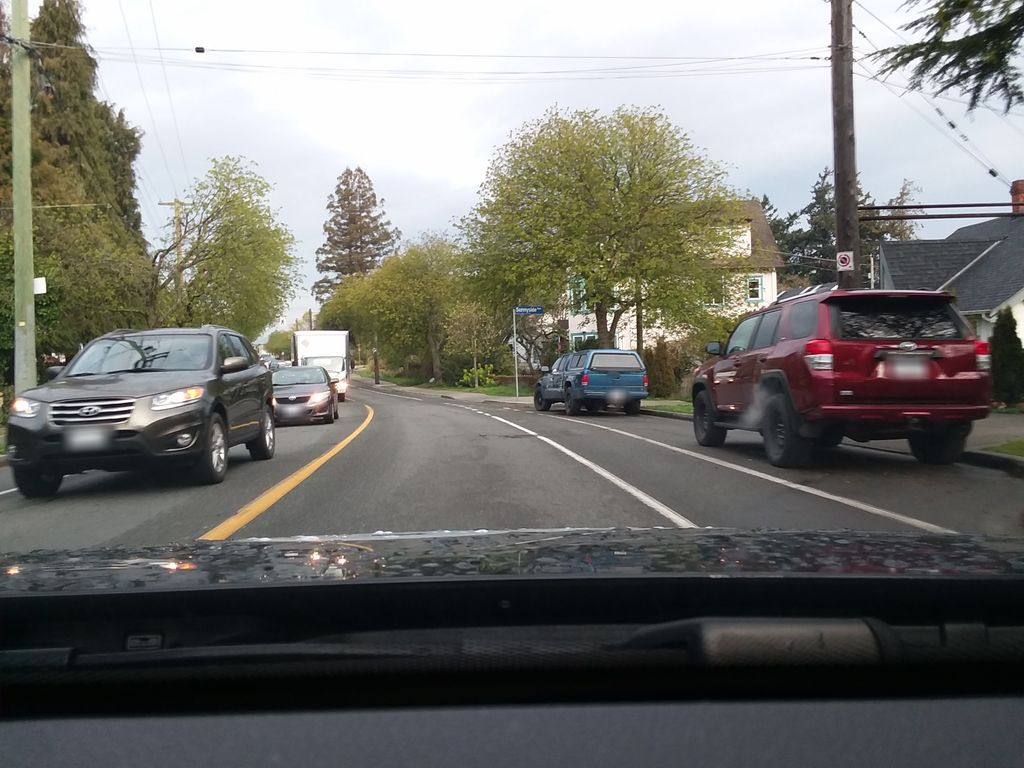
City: victoria